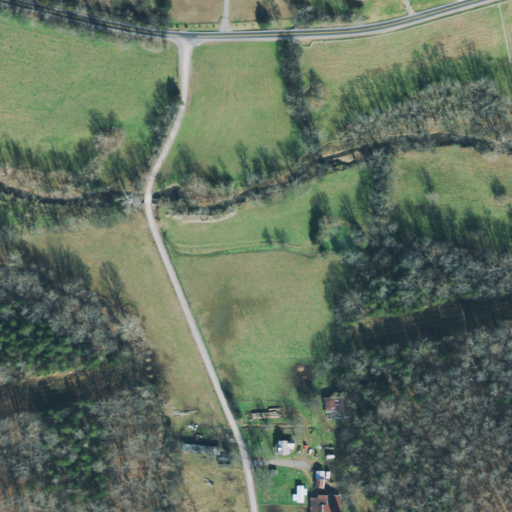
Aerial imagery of valley in Tennessee named Ballard Hollow containing pasture, deciduous forest, mixed forest, open development, low intensity development, evergreen forest, and medium intensity development